Breast ultrasound image
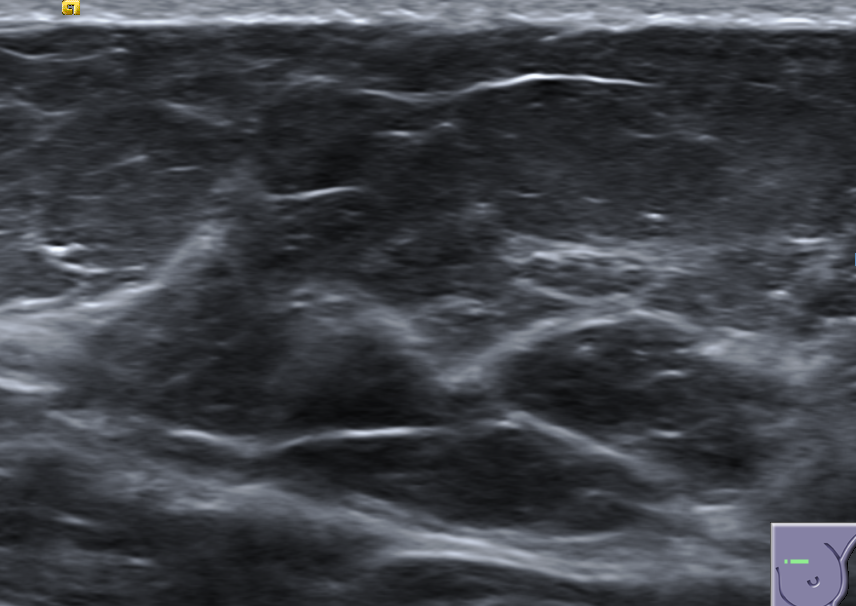
Diagnosis: normal